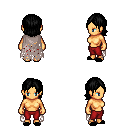
a pixel art fantasy rpg character, female body template, human, tanned skin, gray tattered cape, red pants, black long bangs hairstyle, black slippers, four views (front, back, left, right), 2x2 character sprite sheet, small pixel art, hard edges, no anti-aliasing